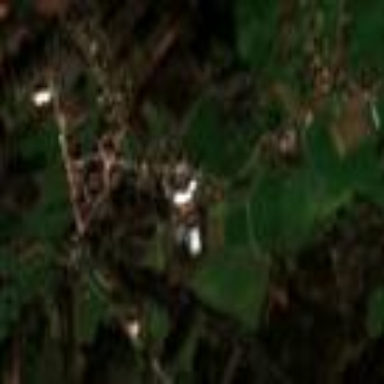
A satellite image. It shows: Rural residential area.